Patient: sex M, age 76
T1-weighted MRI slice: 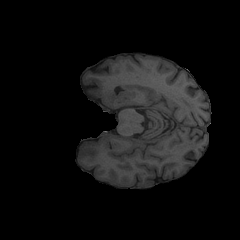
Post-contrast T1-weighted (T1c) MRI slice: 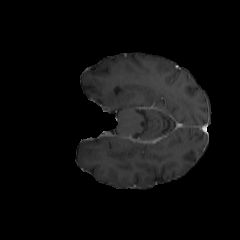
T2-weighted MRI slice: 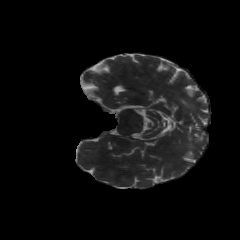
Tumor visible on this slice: no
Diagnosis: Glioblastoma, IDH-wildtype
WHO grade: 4